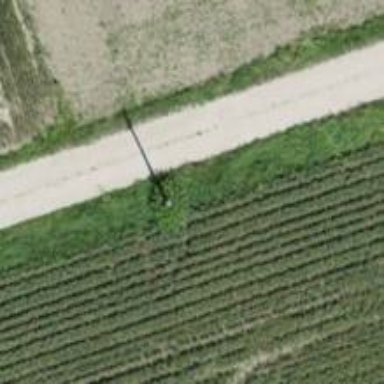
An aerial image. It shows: Power pole.